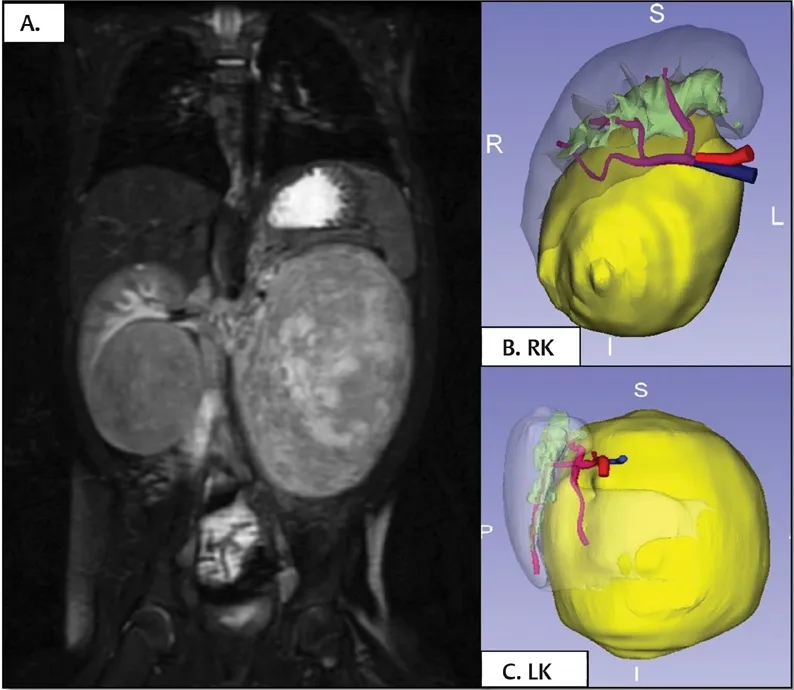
Case 1. (
A
) Coronal MRI section showing both kidneys affected by Wilms tumor, confirming the large size of the left tumor mass. (
B
and
C
) Volumetric reconstructions of both tumors. Healthy renal parenchyma susceptible to nephron sparing surgery was proved. LK, left kidney; MRI, magnetic resonance imaging; RK, right kidney.
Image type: radiology (mri)